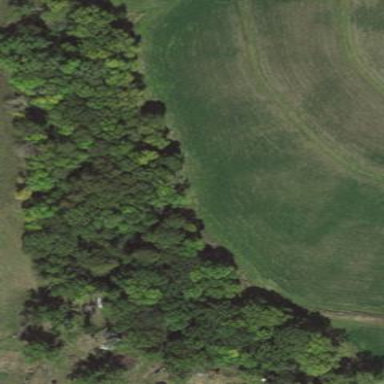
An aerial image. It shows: Beautiful woodland area.